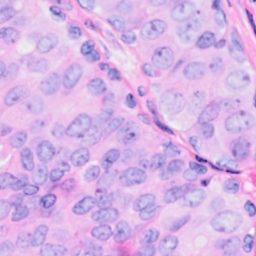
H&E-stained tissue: Breast